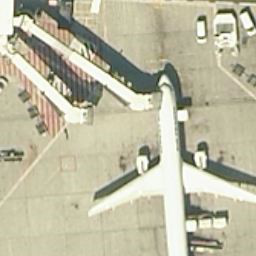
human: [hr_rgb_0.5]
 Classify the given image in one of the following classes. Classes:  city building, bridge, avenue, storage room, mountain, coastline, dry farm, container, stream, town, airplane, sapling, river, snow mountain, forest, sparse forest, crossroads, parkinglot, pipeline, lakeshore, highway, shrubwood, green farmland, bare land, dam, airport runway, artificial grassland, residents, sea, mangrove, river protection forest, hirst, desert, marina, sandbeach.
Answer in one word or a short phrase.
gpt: airplane